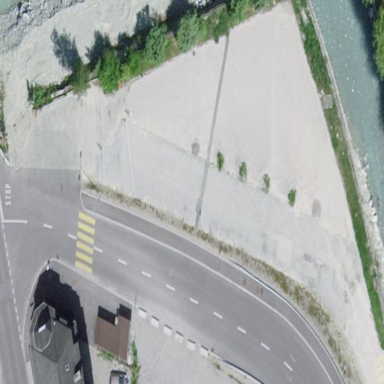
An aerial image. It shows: Parking area with surface.